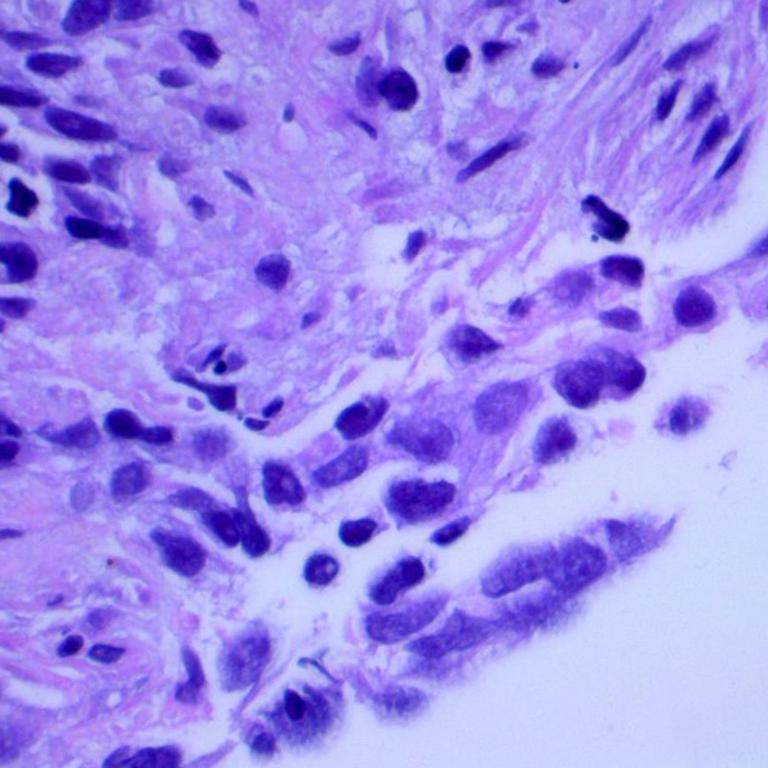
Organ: lung
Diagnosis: adenocarcinomas